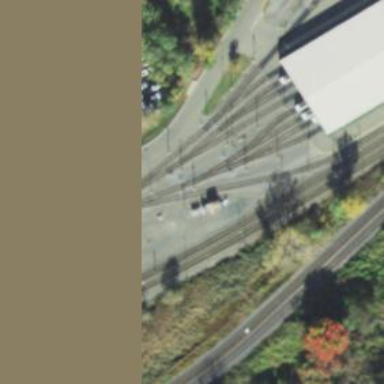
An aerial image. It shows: Light rail yard with electrified contact lines.